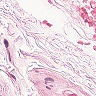
Metastatic tissue present: no